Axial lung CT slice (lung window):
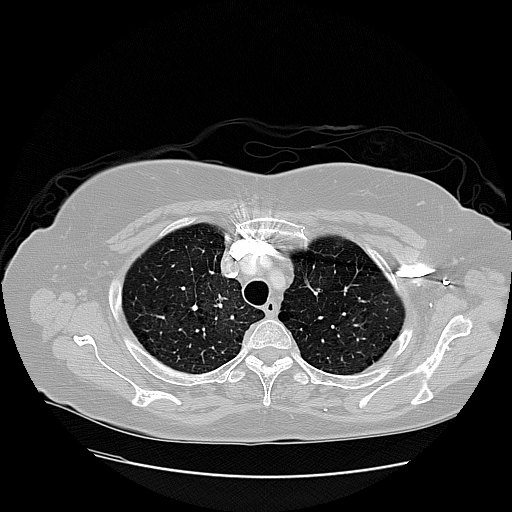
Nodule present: no